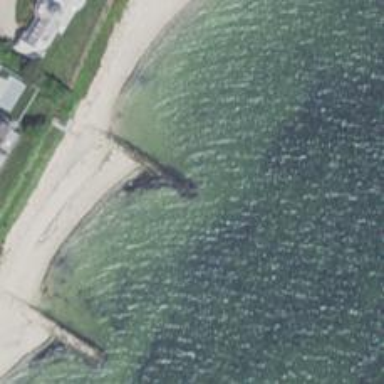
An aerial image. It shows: Breakwater structure.